Question: First, I would like to state that I am fairly new to the whole chat-bubble concept.
I have done quite a bit of research and have come up void in results pertaining to how this can be done in a WinForms desktop application.
The concept is rather simple (and common, especially in mobile devices)

I would like to do this (ideally in a RichTextBox). Please remember, this is a WinForms application, so XAML components will not work. This is a chat layout issue only. Sending/receiving/displaying the messages is already done, I just need to know how to wrap those messages inside a bubble (left or right depending on communication direction), and display that in the form -- in a normal chat flow (currently using RichTextBox, and colorizing the name).
Thanks in advance.
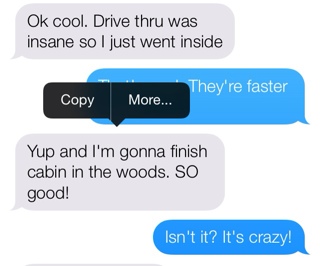
Answer: You can use a FlowlayoutPanel and a new Chatbubble usercontrol.
First you need to add a new usercontrol to your project. Call it 'ChatBubble'.
It's basically up to you if you use the 'Control' class or the 'UserControl' class. I used 'Control' in my example by accident but it doesn't make much of a difference.
The type is defined in the automatically created .Desiger. file by Visual Studio.
No define some properties of the control
'''
Public Class ChatBubble
'The "Inherits Control/Usercontrol statement is found in the designer
Public Enum LeftRight
Left = 0
Right = 1
End Enum
Public Property Orientation As LeftRight
Public Property BackBrush As Brush
'''
Orientation defines if the chat bubble is left or right aligned, Backbrush is the background color of the bubble.
A constructor is used to set some more parameters of the control
'''
Public Sub New()
InitializeComponent()
SetStyle(ControlStyles.ResizeRedraw, True) 'Redraw the control on resize
SetStyle(ControlStyles.OptimizedDoubleBuffer, True) 'Double buffer the drawing
SetStyle(ControlStyles.AllPaintingInWmPaint, True) 'Used to draw the control yourself
SetStyle(ControlStyles.UserPaint, True) 'Used to draw the control yourself
BackBrush = Brushes.Blue 'Default values
Orientation = LeftRight.Left 'Default values
Me.Padding = New Padding(5) 'Default values
End Sub
'''
The default text property is used for the chat text.
Now you actually need to draw the control
'''
Protected Overrides Sub OnPaint(ByVal e As System.Windows.Forms.PaintEventArgs)
MyBase.OnPaint(e)
'Smooth the output
e.Graphics.SmoothingMode = Drawing2D.SmoothingMode.AntiAlias
'Measure the size of your content
Dim textSize As SizeF = e.Graphics.MeasureString(Me.Text, Me.Font)
'Ellipse defines the extents of the bubble
Dim Ellipse As Rectangle
'Setup the ellipse depending on the orientation
'Include margins (5 inside, padding of the control outside)
If Orientation = LeftRight.Left Then
Ellipse = New Rectangle(Me.ClientRectangle.Left + Me.Padding.Left, Me.ClientRectangle.Top + Me.Padding.Top, _
textSize.Width + 10, Me.ClientRectangle.Height - Me.Padding.Bottom - Me.Padding.Top)
Else
Ellipse = New Rectangle(Me.ClientRectangle.Right - (textSize.Width + 10) - Me.Padding.Right, Me.ClientRectangle.Top + Me.Padding.Top, _
textSize.Width + 10, Me.ClientRectangle.Height - Me.Padding.Bottom - Me.Padding.Top)
End If
'Define the text's location, center top/bottom
Dim TextLocation As Point = New Point(Ellipse.Left + 5, CInt(Me.ClientSize.Height / 2 - textSize.Height / 2))
'Draw the bubble
e.Graphics.FillEllipse(BackBrush, Ellipse)
'Draw the string
e.Graphics.DrawString(Me.Text, Me.Font, Brushes.White, TextLocation)
End Sub
'''
This is a very rough example. You can autosize your control depending on your text, include text wrapping, but this basically does what you want.
Add the bubbles to a Top/Bottom Flowlayoutpanel like this:
'''
Public Class Form1
Private Sub Button1_Click(sender As Object, e As EventArgs) Handles Button1.Click
'flp is the flowlayoutpanel
Static count As Integer = 1
Dim b As New ChatBubble
With b
.Text = "Hello World " & count.ToString
.Orientation = If(count Mod 2 = 0, ChatBubble.LeftRight.Left, ChatBubble.LeftRight.Right)
.Size = New Size(flp.Width, 30)
End With
flp.Controls.Add(b)
count += 1
End Sub
Private Sub flp_Resize(sender As Object, e As EventArgs) Handles flp.Resize
For Each c As Control In flp.Controls
c.Width = flp.Width
Next
End Sub
End Class
'''
Sample output: